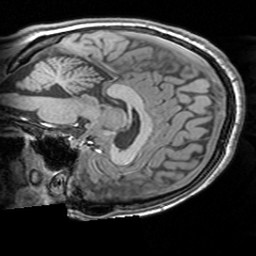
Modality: T1w
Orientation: sagittal
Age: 19
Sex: male
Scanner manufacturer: siemens
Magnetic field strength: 3 T
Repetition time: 1.63 s
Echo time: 0.00311 s